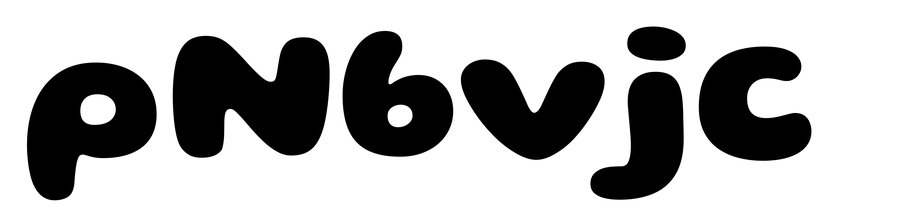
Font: Gluten_ExtraBold